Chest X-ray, PA view. Patient: 7 years old, sex F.
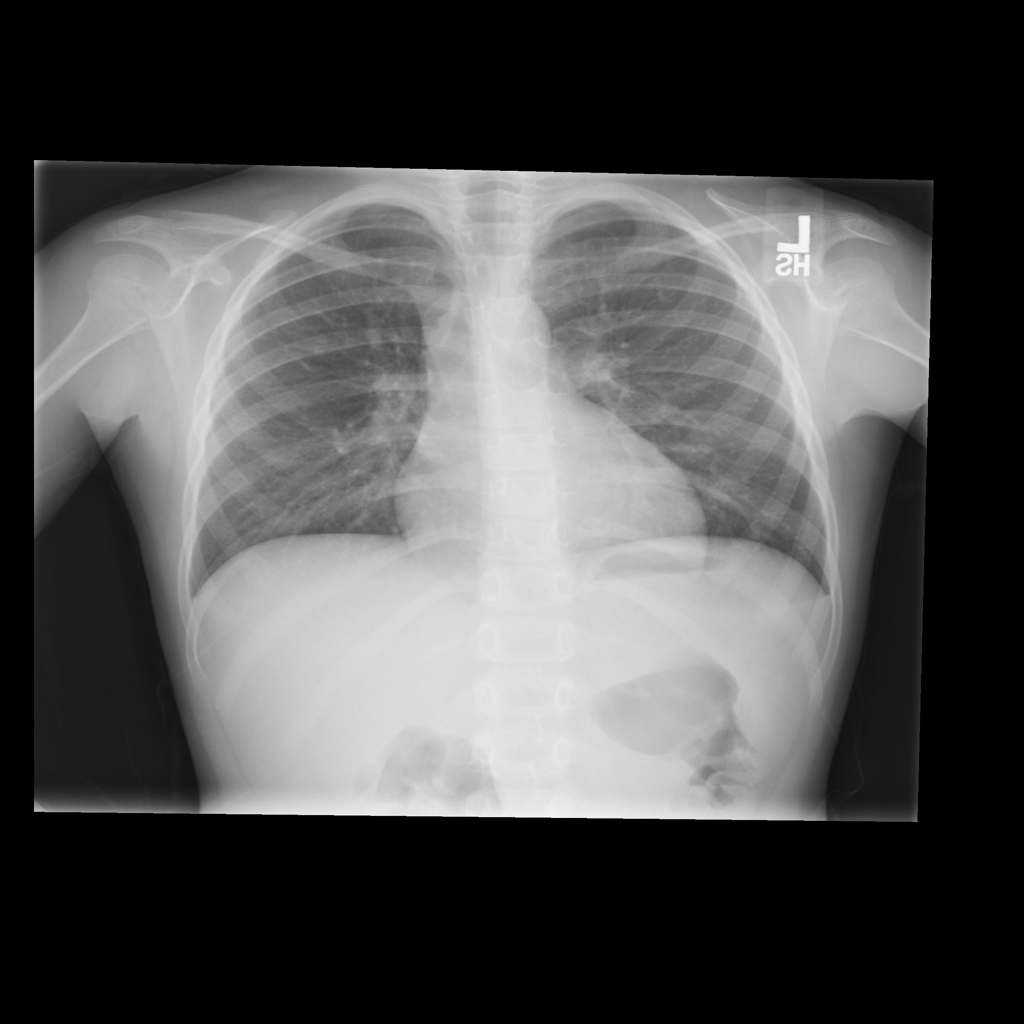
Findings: No Finding